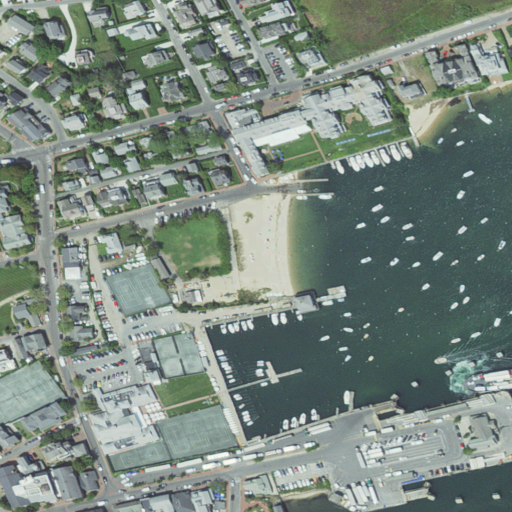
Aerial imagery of beach in Massachusetts named Childrens Beach containing high intensity development, medium intensity development, open water, low intensity development, open development, and barren land